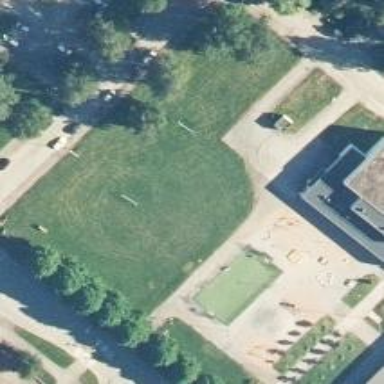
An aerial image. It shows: Versatile sports pitch suitable for soccer and basketball activities in the leisure land area.